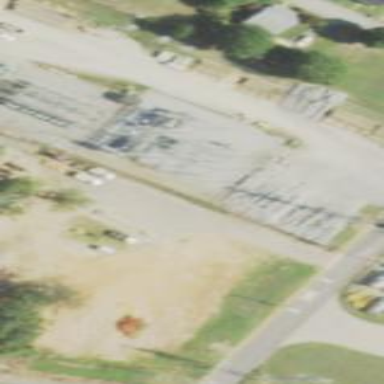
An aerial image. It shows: Distribution level power substation surrounded by fence.